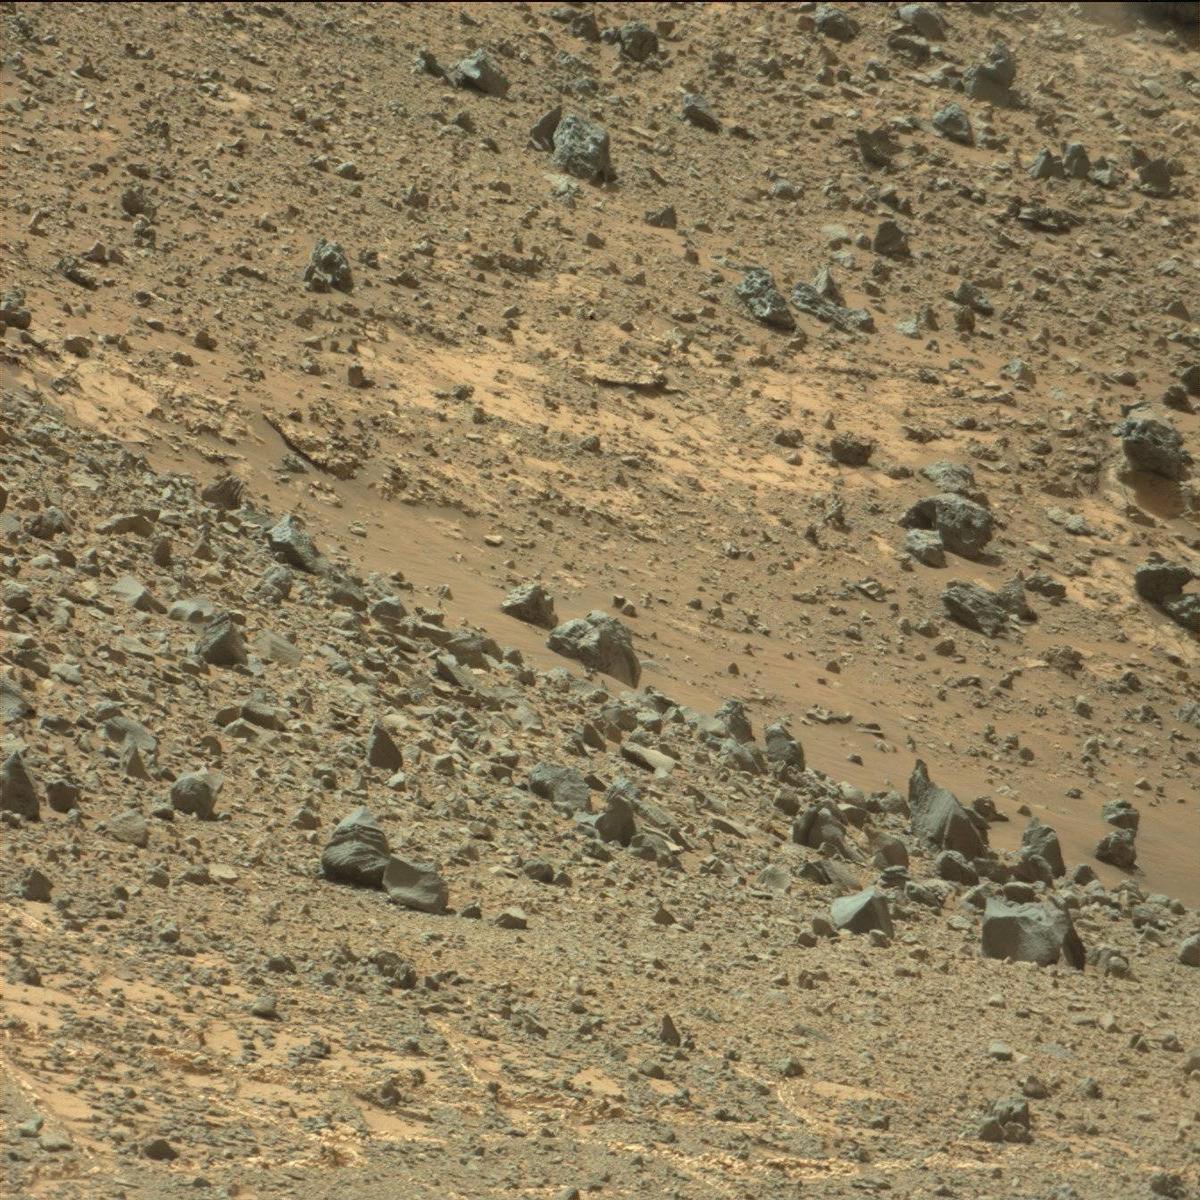
Terrain classes present: Bedrock, Rock, Sand / Soil